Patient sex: F
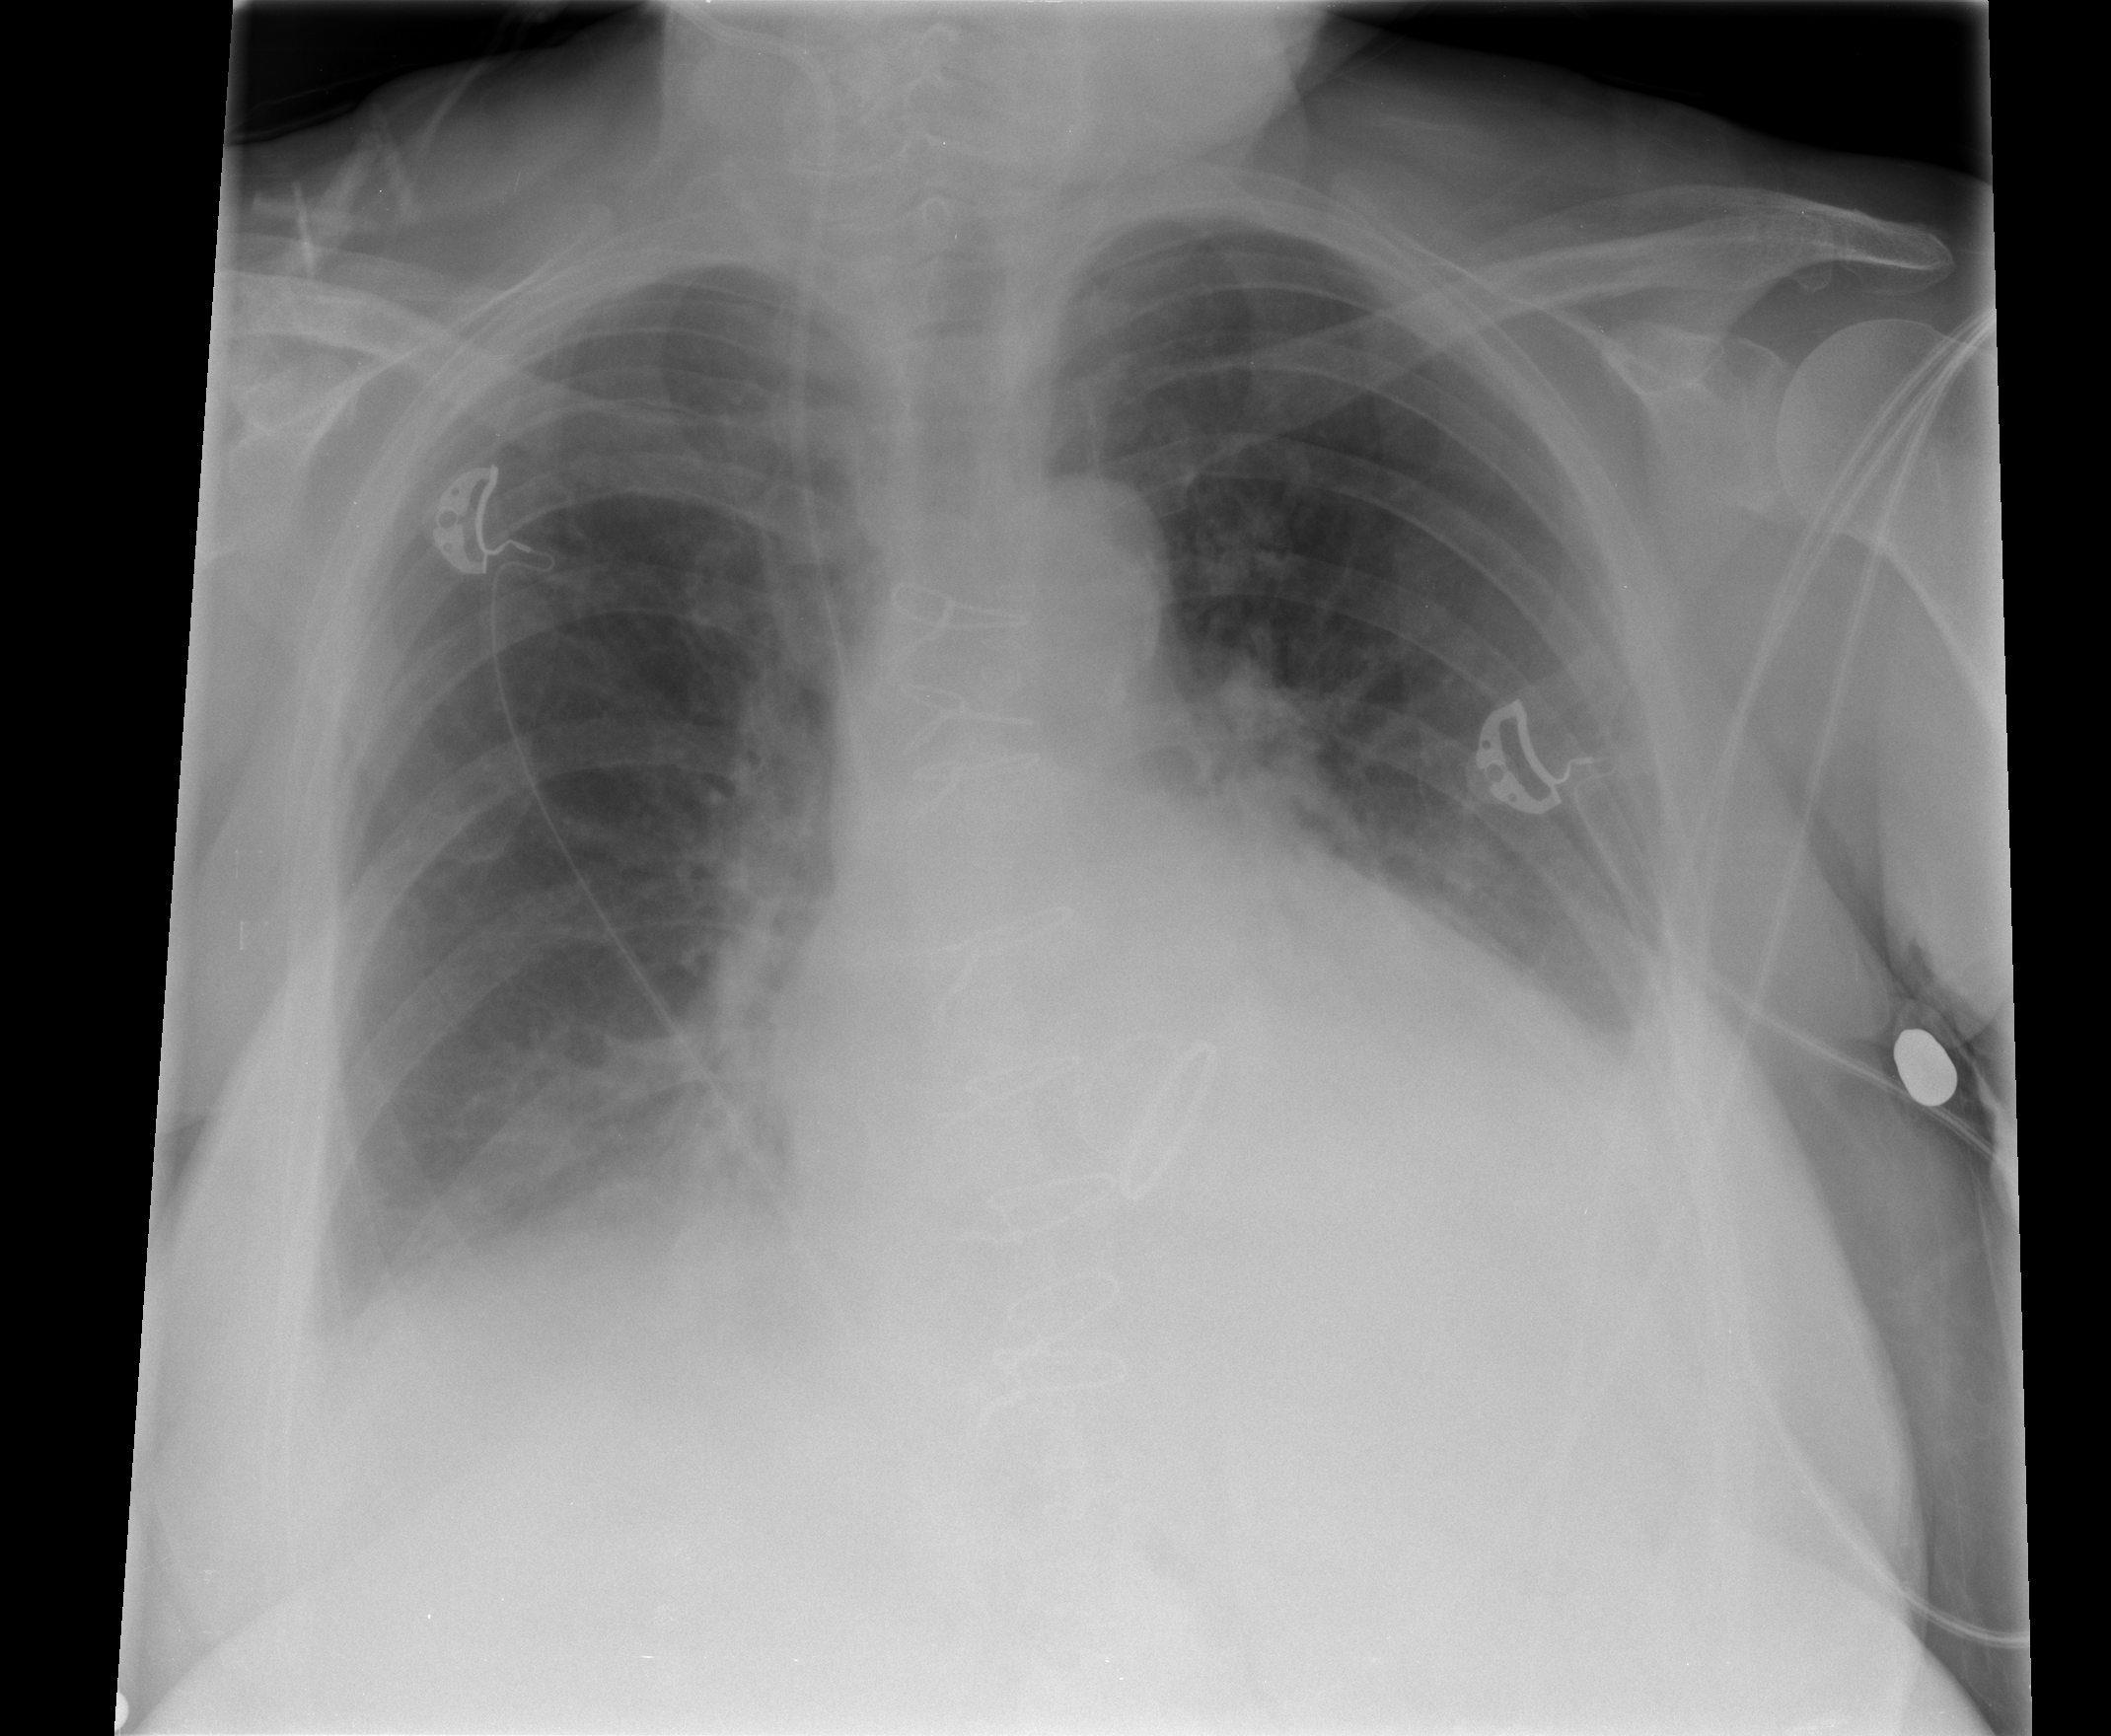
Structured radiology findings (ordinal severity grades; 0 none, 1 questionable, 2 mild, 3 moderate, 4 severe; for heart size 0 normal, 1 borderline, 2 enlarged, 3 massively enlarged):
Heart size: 2
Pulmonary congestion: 1
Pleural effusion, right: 2
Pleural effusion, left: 2
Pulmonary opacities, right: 0
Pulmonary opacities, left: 0
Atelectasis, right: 2
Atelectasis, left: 2